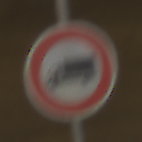
Verkehrszeichen: VerbotFuerKraftfahrzeugeUeberDreiKommaFuenfTonnen
Umgebung: Outdoor, Urban
Tageszeit: Night
Wetter: Clear
Licht: Artificial
Jahreszeit: NotSpecified
Kontrast: HighContrast